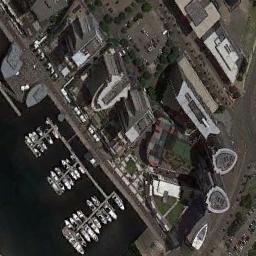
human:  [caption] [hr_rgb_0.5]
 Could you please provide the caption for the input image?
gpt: There are many ships of different shapes and sizes in the harbor .

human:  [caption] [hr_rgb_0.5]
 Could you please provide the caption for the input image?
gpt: There are more ships in the middle of the harbor .

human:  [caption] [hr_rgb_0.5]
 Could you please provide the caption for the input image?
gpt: Many ships moored neatly on the sea next to the harbor next to the building .

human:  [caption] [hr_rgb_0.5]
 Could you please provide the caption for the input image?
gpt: The harbor with lots of neatly docked boats is next to a block with lots of high-rise buildings .

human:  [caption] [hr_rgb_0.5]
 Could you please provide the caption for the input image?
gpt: There are some buildings and some ships at the harbor .